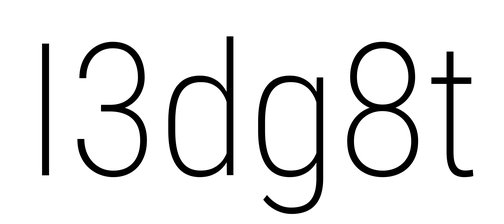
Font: Roboto_Condensed_ExtraLight